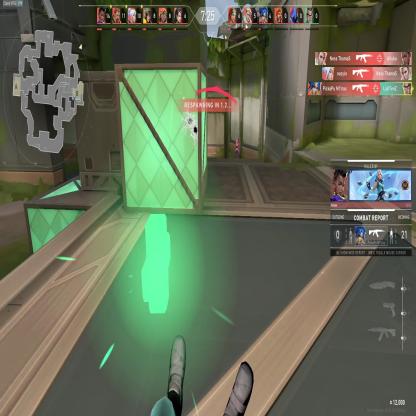
Label: enemy